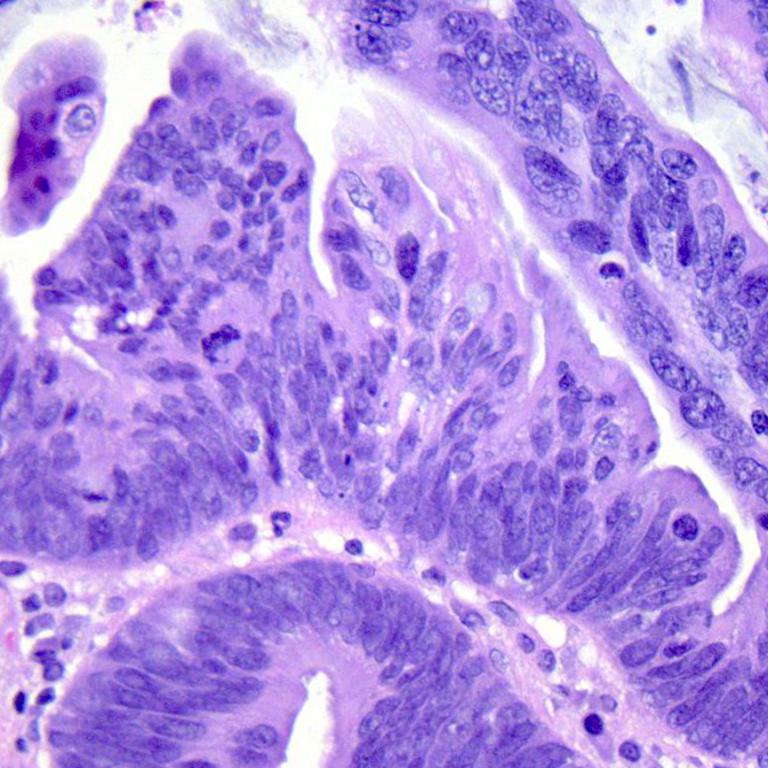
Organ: colon
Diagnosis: adenocarcinomas